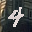
Label: 4